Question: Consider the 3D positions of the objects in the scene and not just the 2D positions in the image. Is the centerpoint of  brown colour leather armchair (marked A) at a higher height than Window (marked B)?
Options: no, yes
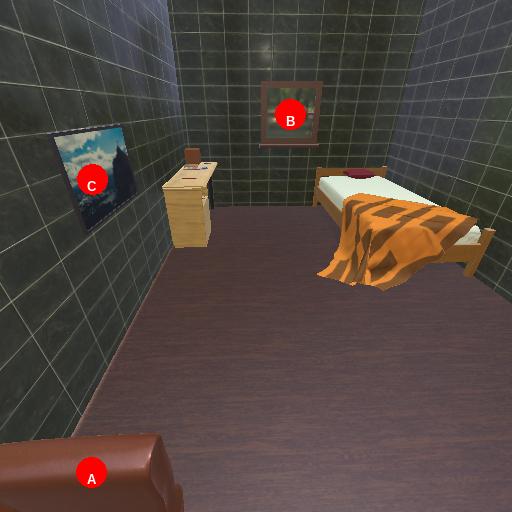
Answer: no